Interaction volume radius: 10 \u00c5
Interaction volume height: 20 \u00c5
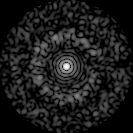
Disorder parameter: 0.8259